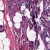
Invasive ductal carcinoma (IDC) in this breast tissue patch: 0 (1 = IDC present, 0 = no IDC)